Question: Here is what I get:

And here is my complete code:
'''
import java.net.*;
import java.io.*;
class whois {
public static void main(String args[])throws Exception {
int c;
Socket s=new Socket("whois.internic.net",43);
InputStream in=s.getInputStream();
OutputStream out=s.getOutputStream();
String str=(args.length==0 ? "www.osborne.com" : args[0])+"
";
byte buf[]=str.getBytes();
out.write(buf);
while((c=in.read())!=-1) {
System.out.print((char)c);
}
s.close();
}
}
'''
Now if I go to <URL> and type there osborne.com, they will give me information about this domain.
But I am getting a different output.
What is the reason for this? Please explain.
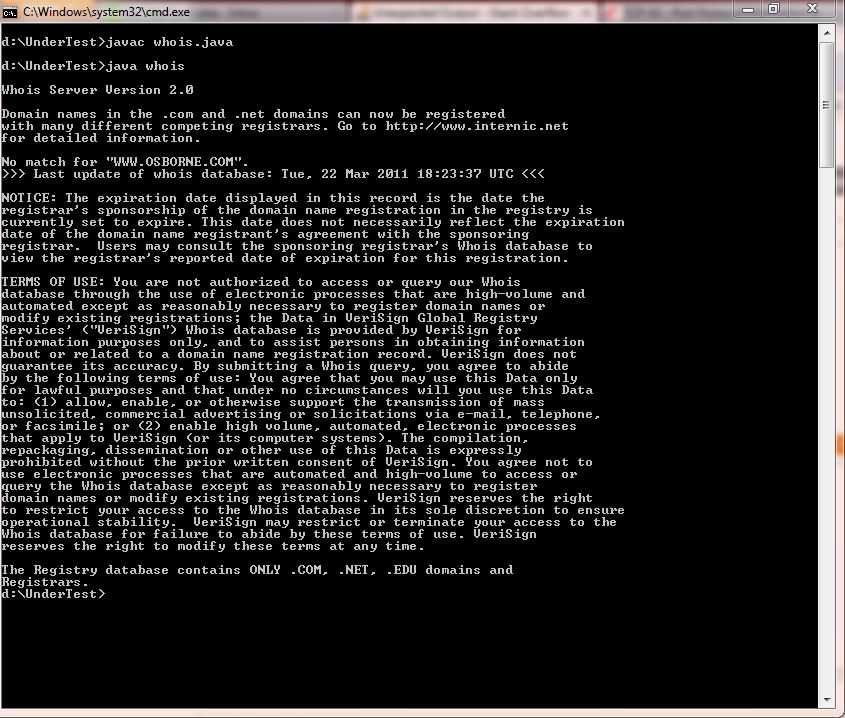
Answer: Change your "www.osborne.com" to "osborne.com".
'osborne.com' is a registered domain which you can search for in whois. 'www.osborne.com' is a host, not a domain.